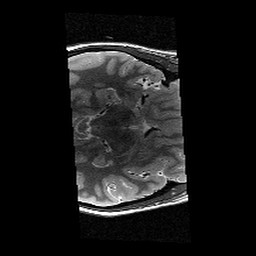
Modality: T2w
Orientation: axial
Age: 14
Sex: female
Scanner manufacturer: siemens
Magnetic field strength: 3 T
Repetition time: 9.23 s
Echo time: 0.067 s